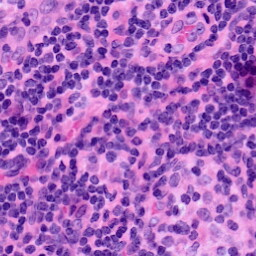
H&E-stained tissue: LymphNode